Question: I am having a problem with printing a document. I am in no way an expert at programming, but have been learning on my own for about a year now so I understand the basics. I think I know where the problem is but I don't know how to fix it and I have done my due diligence to find an answer without any luck.
I am trying to create a list of reports that the user is able to select the specific reports to be printed and then hit the print button or print preview button and have the reports print or be displayed as appropriate. When I have the print or print preview buttons connected to one specific report, it works fine. Once I change it to print from the list it starts giving me problems and the problem only occurs when the report is two or more pages long and it randomly happens without me making any changes. (sometimes it works fine and other times not) The problem is it will try to print all of the pages onto one sheet like a photo that has been double exposed. See screen shot below.

Here is the code I believe to be important.
'''
public class Report //Creates a new class called Report.
{
public PrintDocument Document = new PrintDocument();
private int LineNumber;
private int PageNumber;
private int TotalNumberOfPages;
private PrintDocument Set() //Sets up the document.
{
Body.Add(new NewLine());
LineNumber = 0;
PageNumber = 1;
Document.DocumentName = Title[0].Text;
Document.PrintPage += new PrintPageEventHandler(OnPrintPage);
return Document;
}
private void OnPrintPage(object sender, PrintPageEventArgs e) //Sets up the lines to be printed.
{
int Offset = e.MarginBounds.Top;
int PageEnd = e.MarginBounds.Top + e.MarginBounds.Height;
//Instructions on how to build the page. Trust me, it's right.
if (AllLines.Count > LineNumber)
{
e.HasMorePages = true;
/* ^This is where the problem is problem is. When this is made true, it sometime changes back to
false (as it should) when it gets to the end, but sometime it does not. The times that it randomly
does not, it still starts the page over but does it right on top of the old page like I printed
the first page out, then put the paper back into the printer and printed the second page over it.
*/
PageNumber++;
}
else
{
e.HasMorePages = false;
LineNumber = 0;
PageNumber = 1;
}
}
public void Print() //Sets the command to send the document to the printer.
{
Set().Print();
}
public void PrintPreview() //Set the command to display the document.
{
PrintPreviewDialog PP = new PrintPreviewDialog();
PP.Document = Set();
PP.ShowDialog();
}
}
public partial class frmReports : Form
{
#region PRINT DOCUMENTS //Creates the reports.
public Report Report1()
{
Report Page = new Report();
//Instructions on how to build the page. Trust me, it's right.
return Page;
}
public Report Report2()
{
Report Page = new Report();
//Instructions on how to build the page. Trust me, it's right.
return Page;
}
public Report Report3()
{
Report Page = new Report();
//Instructions on how to build the page. Trust me, it's right.
return Page;
}
public Report Report4()
{
Report Page = new Report();
//Instructions on how to build the page. Trust me, it's right.
return Page;
}
public Report Report5()
{
Report Page = new Report();
//Instructions on how to build the page. Trust me, it's right.
return Page;
}
#endregion
List<Report> Reports = new List<Report>(); //Creates a Reports List
public frmReports()
{
InitializeComponent();
//Adds the reports to the Reports List
Reports.Add(Report1());
Reports.Add(Report2());
Reports.Add(Report3());
Reports.Add(Report4());
Reports.Add(Report5());
foreach (Report r in Reports) //Adds the reports to the List Box already added to the form.
lstReportList.Items.Add(r);
}
private void OnClick_btnPrint(object sender, EventArgs e) //When clicking the Print button.
{
if (lstReportList.SelectedItem != null)
foreach(Report r in Reports.FindAll(r => r == lstReportList.SelectedItem) r.Print(); //Determains all of the items in the List Box and prints them out.
}
private void OnClick_btnPrintPreview(object sender, EventArgs e) //When clicking the Print Preview button.
{
if (lstReportList.SelectedItem != null)
foreach(Report r in Reports.FindAll(r => r == lstReportList.SelectedItem) r.PrintPreview(); //Determains all of the items in the List Box and displays them.
}
}
'''
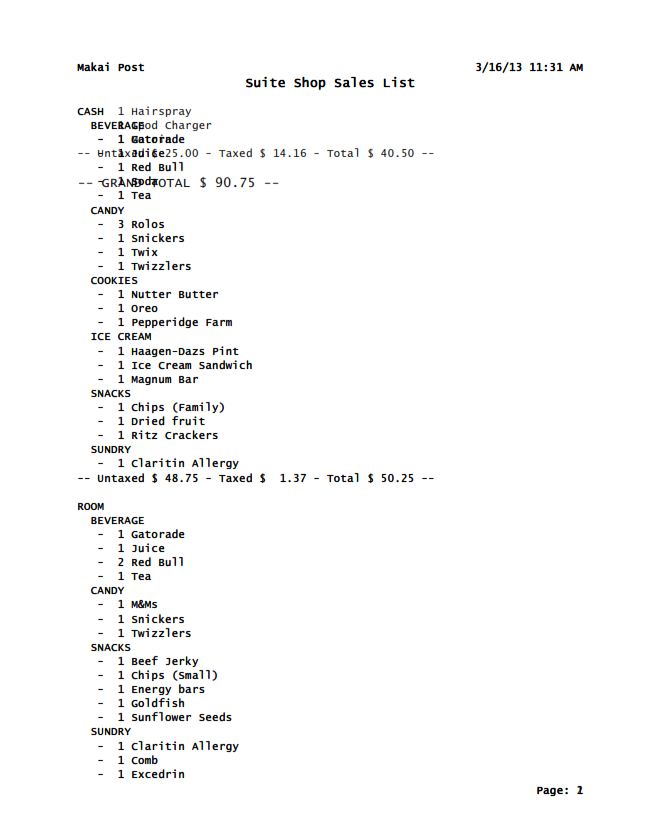
Answer: I figured it out. I needed to reset the document.
'''
public void Print()
{
Set().Print();
Document = new PrintDocument(); //<-------------
}
public void PrintPreview()
{
PrintPreviewDialog PP = new PrintPreviewDialog();
PP.Document = Set();
Form frmPP = (Form)PP;
frmPP.WindowState = FormWindowState.Maximized;
PP.Name = PP.Document.DocumentName;
frmPP.Text = PP.Name;
frmPP.Icon = ((Icon)(Midas_Point_of_Sales_System.Properties.Resources.yellow));
PP.ShowDialog();
Document = new PrintDocument(); //<-------------
}
'''